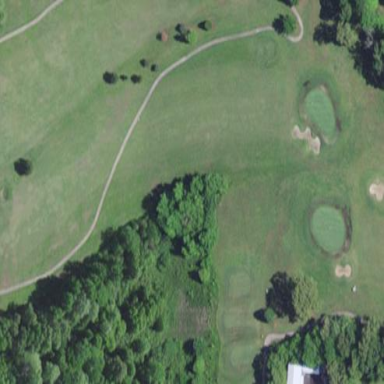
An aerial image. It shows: Area of rough grass used for golf.